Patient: sex M, age 64
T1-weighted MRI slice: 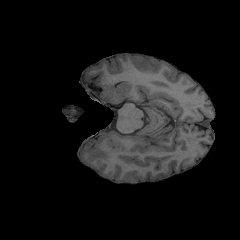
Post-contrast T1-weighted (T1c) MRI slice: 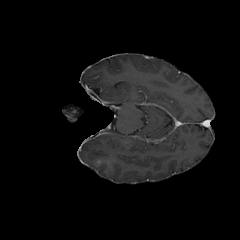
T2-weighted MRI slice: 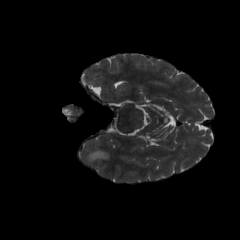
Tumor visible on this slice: yes
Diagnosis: Glioblastoma, IDH-wildtype
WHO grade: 4